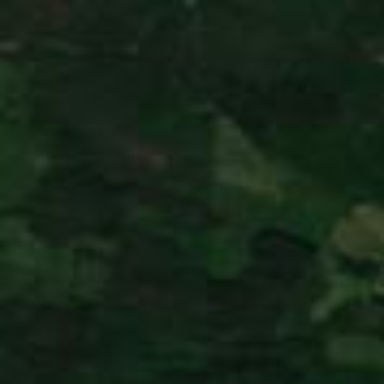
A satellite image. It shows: Woodland with needle-leaved trees.